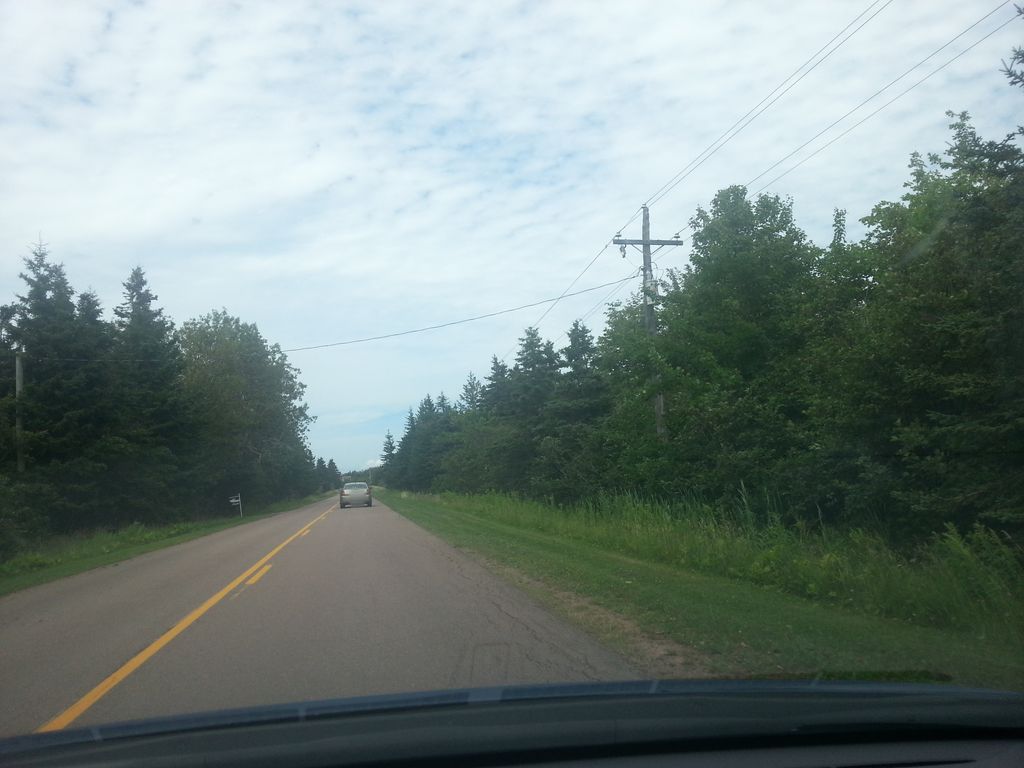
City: charlottetown